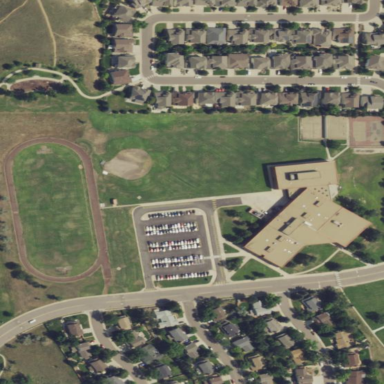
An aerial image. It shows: Middle school grounds with school amenities.